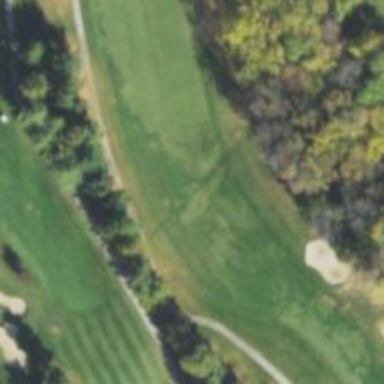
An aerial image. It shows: Golf hole.